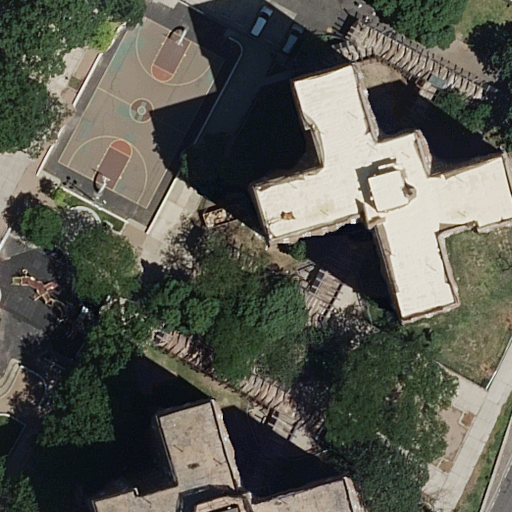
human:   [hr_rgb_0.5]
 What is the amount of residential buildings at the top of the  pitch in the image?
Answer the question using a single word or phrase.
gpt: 0

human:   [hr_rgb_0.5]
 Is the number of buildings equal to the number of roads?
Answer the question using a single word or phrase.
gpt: no

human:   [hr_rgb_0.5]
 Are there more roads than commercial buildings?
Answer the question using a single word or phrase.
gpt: yes

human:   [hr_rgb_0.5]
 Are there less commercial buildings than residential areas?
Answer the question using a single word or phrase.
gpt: yes

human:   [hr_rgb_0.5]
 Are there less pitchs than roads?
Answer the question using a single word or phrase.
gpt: yes

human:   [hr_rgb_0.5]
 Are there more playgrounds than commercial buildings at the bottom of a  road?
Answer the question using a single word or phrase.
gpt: yes

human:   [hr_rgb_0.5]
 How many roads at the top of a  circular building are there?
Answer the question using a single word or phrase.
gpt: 0

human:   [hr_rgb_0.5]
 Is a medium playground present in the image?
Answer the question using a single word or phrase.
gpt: no

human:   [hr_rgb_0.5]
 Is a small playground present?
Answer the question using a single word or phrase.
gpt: no

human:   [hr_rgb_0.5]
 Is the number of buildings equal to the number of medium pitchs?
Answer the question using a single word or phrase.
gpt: no

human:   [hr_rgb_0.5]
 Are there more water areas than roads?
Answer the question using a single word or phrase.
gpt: no

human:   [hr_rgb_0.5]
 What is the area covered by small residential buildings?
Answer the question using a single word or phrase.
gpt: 0m2

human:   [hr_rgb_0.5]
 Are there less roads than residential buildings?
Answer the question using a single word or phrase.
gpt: no

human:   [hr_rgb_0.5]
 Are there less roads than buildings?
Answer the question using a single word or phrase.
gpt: no

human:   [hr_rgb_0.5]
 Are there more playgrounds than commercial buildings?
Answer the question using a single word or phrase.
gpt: yes

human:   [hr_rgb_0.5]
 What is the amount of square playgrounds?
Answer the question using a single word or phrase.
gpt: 0

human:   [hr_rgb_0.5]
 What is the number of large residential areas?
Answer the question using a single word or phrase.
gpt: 1

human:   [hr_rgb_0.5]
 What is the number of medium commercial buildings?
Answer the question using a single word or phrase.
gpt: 0

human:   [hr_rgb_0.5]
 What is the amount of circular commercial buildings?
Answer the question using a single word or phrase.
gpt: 0

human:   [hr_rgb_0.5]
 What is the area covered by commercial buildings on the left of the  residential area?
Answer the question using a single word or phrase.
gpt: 0m2

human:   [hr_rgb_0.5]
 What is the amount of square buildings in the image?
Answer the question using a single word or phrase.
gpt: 0

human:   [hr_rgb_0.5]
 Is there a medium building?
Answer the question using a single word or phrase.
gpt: no

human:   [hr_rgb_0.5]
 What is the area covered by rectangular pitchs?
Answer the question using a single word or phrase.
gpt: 705m2

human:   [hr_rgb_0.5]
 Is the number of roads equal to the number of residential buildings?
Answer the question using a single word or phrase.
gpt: no

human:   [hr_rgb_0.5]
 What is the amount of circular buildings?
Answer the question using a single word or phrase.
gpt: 0

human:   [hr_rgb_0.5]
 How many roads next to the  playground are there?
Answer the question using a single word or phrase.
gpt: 11

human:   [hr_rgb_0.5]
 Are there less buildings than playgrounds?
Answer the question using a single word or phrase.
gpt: no

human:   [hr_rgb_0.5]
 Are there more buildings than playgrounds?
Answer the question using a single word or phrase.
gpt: yes

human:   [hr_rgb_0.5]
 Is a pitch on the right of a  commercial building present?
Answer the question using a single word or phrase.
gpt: no

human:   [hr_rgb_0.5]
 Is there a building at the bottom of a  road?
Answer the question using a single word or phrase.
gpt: yes

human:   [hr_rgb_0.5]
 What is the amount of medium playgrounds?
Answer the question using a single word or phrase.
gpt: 0

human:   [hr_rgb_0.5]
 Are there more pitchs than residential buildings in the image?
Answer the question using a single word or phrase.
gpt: no

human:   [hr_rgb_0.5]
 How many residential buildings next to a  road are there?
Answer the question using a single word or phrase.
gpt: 2

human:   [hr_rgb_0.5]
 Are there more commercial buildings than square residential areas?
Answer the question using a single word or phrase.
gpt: no

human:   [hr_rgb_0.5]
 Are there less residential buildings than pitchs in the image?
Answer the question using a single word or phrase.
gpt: no

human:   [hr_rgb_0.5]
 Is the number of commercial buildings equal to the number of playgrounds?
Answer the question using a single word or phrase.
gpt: no

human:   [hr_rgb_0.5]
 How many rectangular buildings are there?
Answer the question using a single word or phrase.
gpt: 0